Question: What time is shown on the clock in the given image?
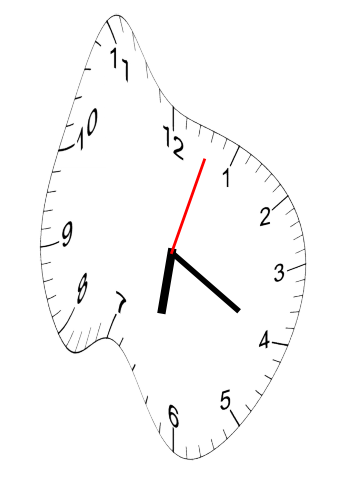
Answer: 06:20:03